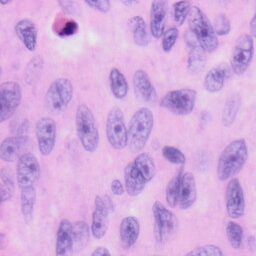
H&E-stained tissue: Skin